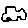
Label: car